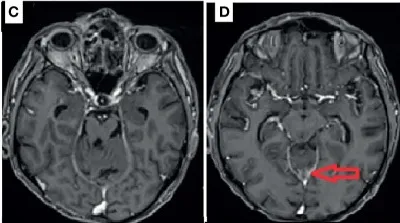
Control magnetic resonance imaging of the brain. After 6 months: axial T1-weighted post-gadolinium.
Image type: radiology (mri)